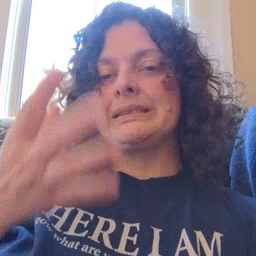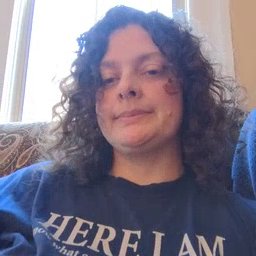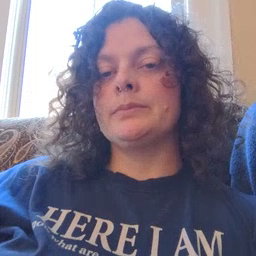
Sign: many